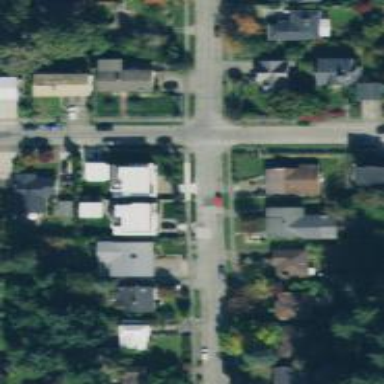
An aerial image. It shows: Residential road with separate sidewalk.